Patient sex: M
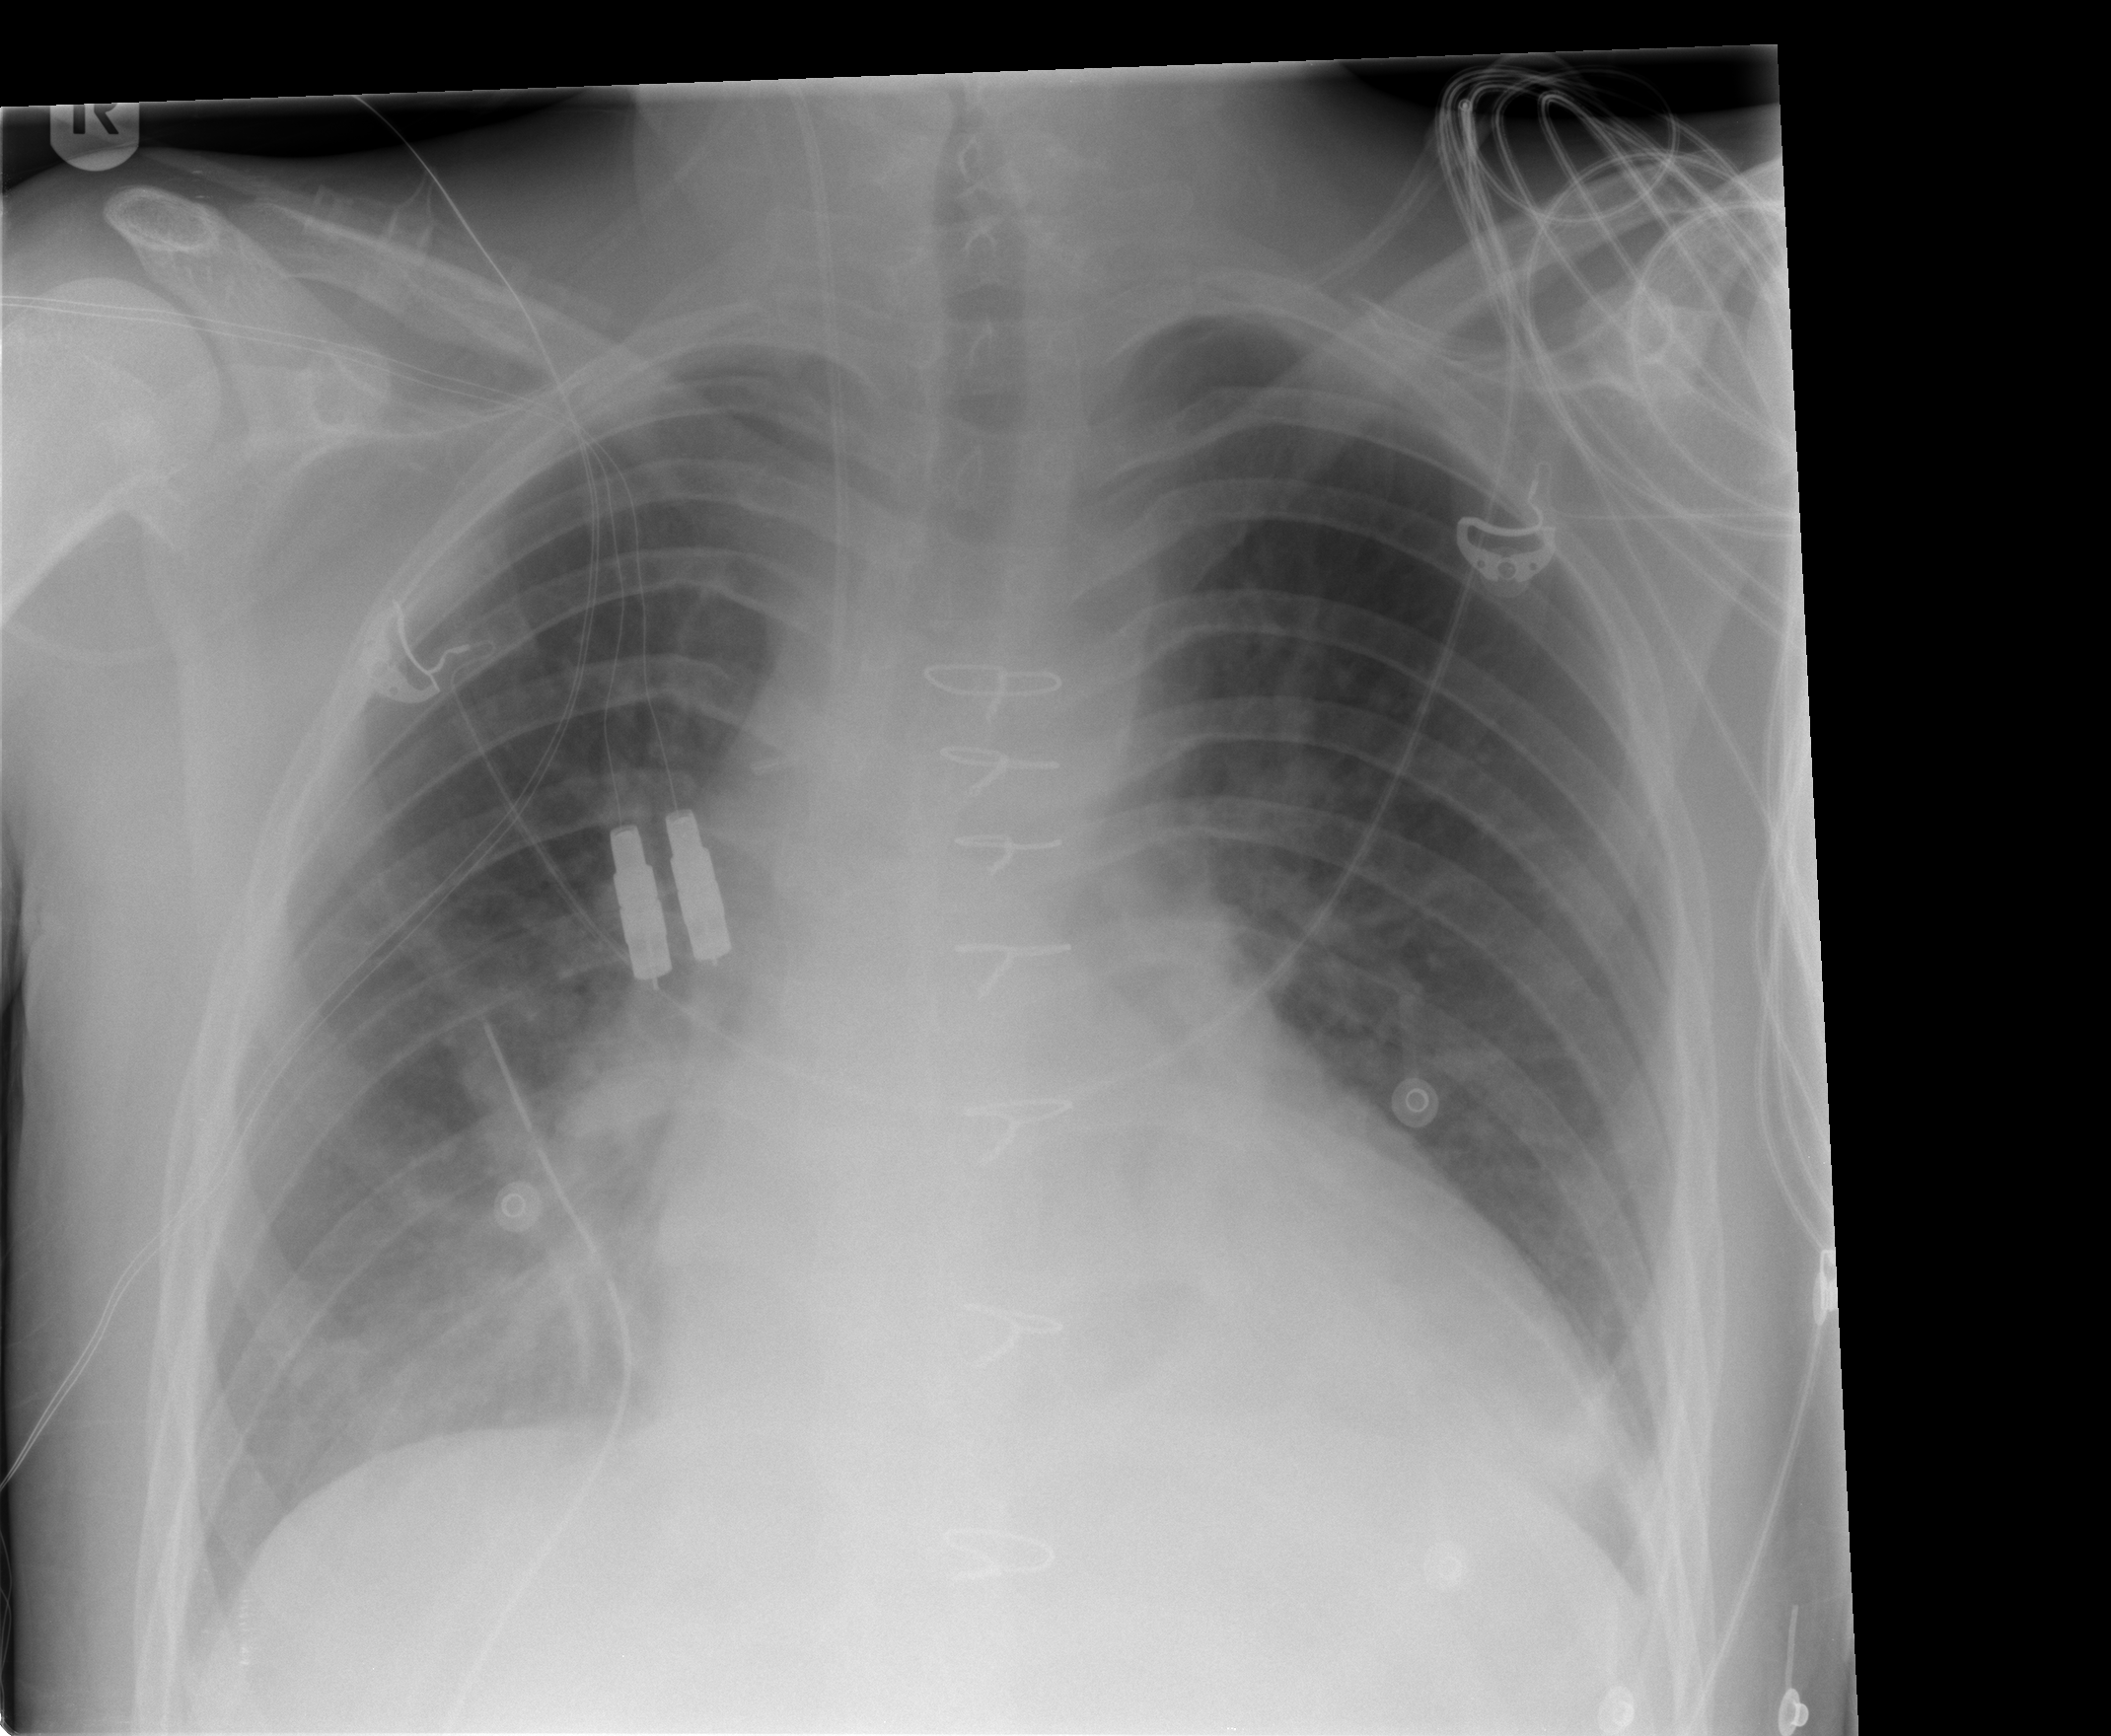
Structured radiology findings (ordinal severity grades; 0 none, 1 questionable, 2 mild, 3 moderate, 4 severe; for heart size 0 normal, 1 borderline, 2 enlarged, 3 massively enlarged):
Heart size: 2
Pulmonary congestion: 0
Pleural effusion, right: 0
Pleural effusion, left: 0
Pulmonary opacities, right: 2
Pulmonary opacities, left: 0
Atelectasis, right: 2
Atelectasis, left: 0